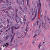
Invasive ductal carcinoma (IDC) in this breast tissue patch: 1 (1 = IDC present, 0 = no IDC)